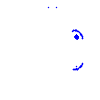
Particle: kaon